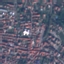
Label: Residential